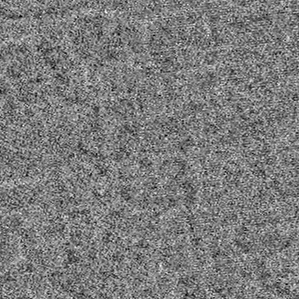
Label: frost